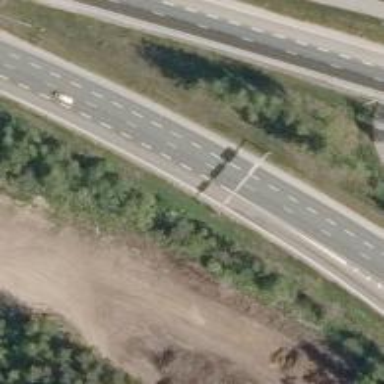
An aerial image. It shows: Motorway junction.